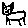
Label: cat